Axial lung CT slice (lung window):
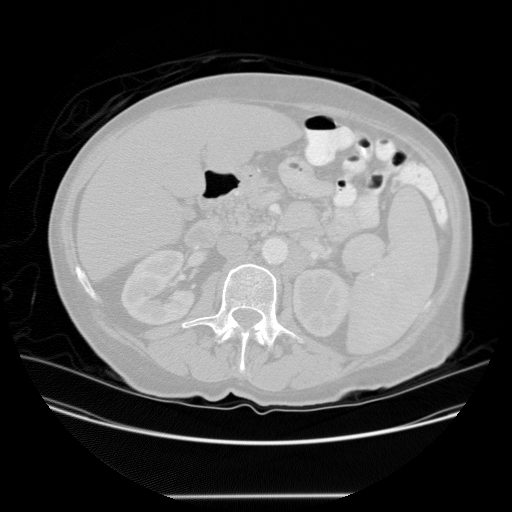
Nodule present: no